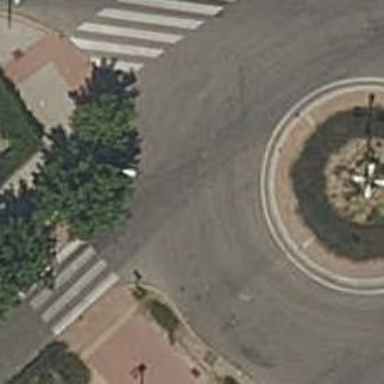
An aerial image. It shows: Roundabout on residential road.